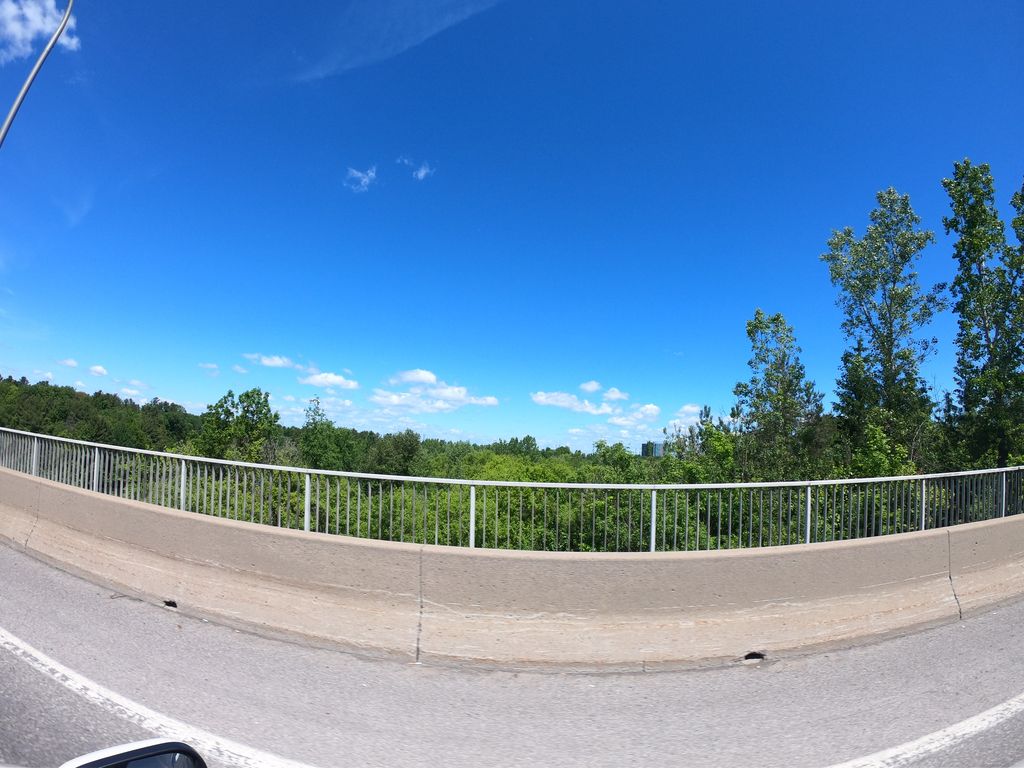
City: ottawa-gatineau